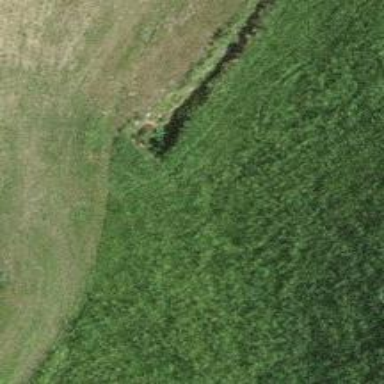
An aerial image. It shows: Culvert tunnel.